Question: I have an exisiting database which I used to create a Model usign the Database first approach. Please refer to the database diagram.
In my solution file, I have a Class Library of the model which has an ADO.NET connection to the database & and I a ASP.NET MVC 3 web application.
The funcitonality that I'm trying to get here is that - the information displayed once a user logs in is different for every user. How do I link the user login page to the 'user' table of the database? Is it directly using the connection string or do I need to go through the model that I created using the Database?
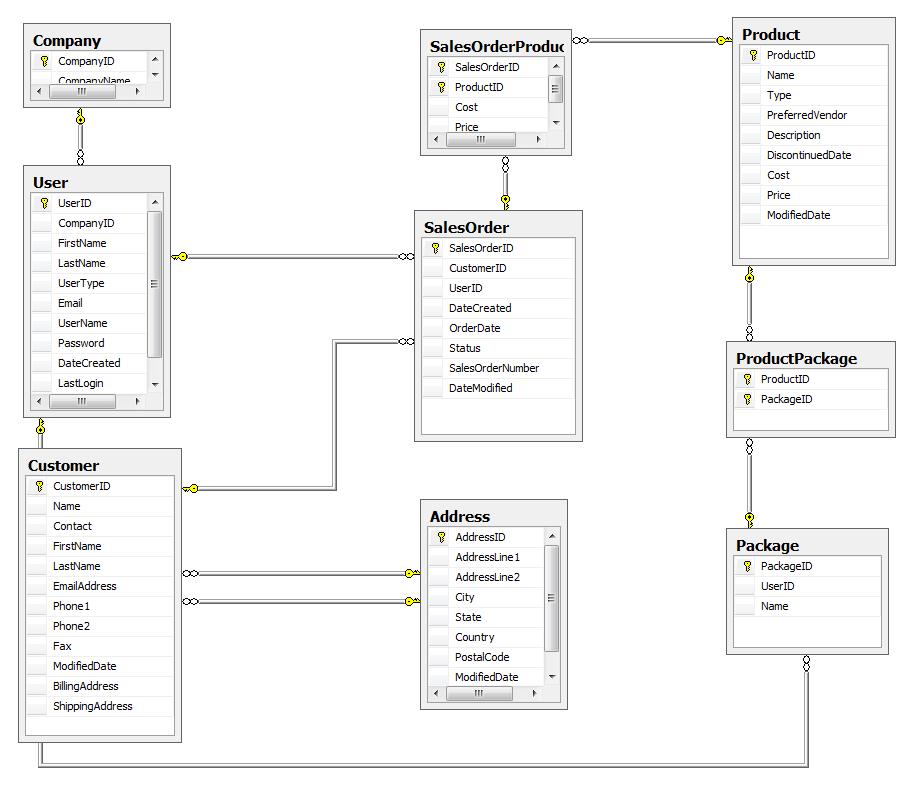
Answer: Add a field to your User table called "ProviderUserKey" or MembershipUserID, or something similar of type 'uniqueidentifier'. You then call 'Membership.GetUser().ProviderUserKey' and use that in your where clause of your User Table to select the correct User record based on the logged in user.